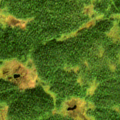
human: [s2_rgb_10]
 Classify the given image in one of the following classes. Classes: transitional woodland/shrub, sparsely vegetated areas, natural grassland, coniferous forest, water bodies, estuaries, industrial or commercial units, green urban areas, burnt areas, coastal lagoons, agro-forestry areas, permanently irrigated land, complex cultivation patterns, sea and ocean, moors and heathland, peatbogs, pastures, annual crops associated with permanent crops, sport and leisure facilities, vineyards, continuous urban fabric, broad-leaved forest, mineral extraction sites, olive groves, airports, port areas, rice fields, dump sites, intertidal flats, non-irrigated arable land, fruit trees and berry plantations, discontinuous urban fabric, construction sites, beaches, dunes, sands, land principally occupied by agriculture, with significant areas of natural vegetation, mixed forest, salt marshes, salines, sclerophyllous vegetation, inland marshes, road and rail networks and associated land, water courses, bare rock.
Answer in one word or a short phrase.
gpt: coniferous forest